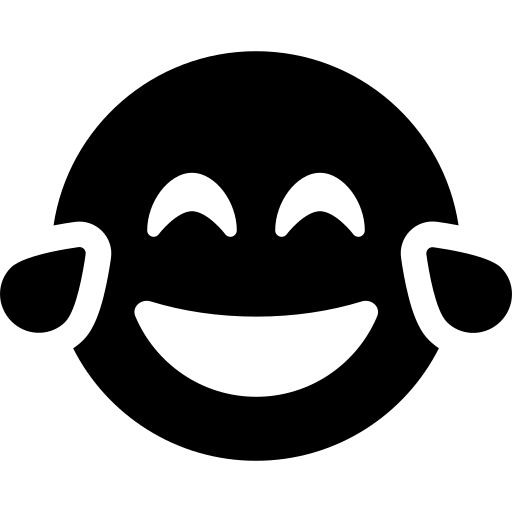
Tags: icon, FontAwesome, fa-icon, solid, face, grin, tears